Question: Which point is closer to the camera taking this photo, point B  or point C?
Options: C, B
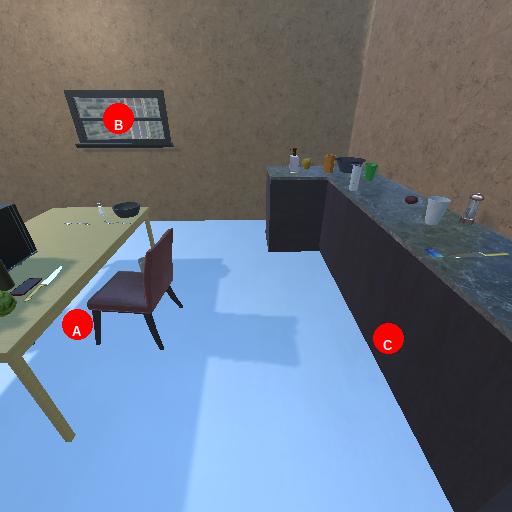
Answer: C